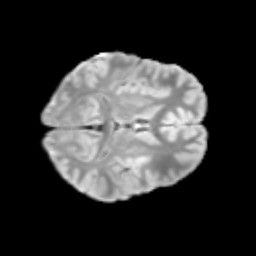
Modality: T2w
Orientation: axial
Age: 11
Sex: male
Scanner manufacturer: siemens
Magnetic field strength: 3 T
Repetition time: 3.8 s
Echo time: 0.07 s